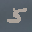
Label: 5